Question: I've been working recently with @font-face and started testing on my vbox. Turns out the fonts are not being rendered very well. I researched Firefox and all I kept seeing was turn hardware acceleration off. We can't expect every user to do this. Chrome does this too. Tried the 'Anti-aliasing' property and no luck. You can see a picture of the results bellow:

[Win] FireFox, Chrome [Mac] Chrome, FireFox
As you can see the two left are rendered very poorly, while the two right are awesome. They are using this:
'''
@font-face{
font-family: "gBok";
font-weight: bold;
font-style: normal;
src: url(/font/gotham-bold.ttf) format("truetype");
}
@font-face{
font-family: "gBok";
font-weight: normal;
font-style: normal;
src: url(/font/gotham-book.ttf) format("truetype");
}
label {
font-family: "gBok", Helvetica, serif;
font-weight: bold;
}
'''
Is there something I'm doing wrong? Any advice? Thank you very much for your time.
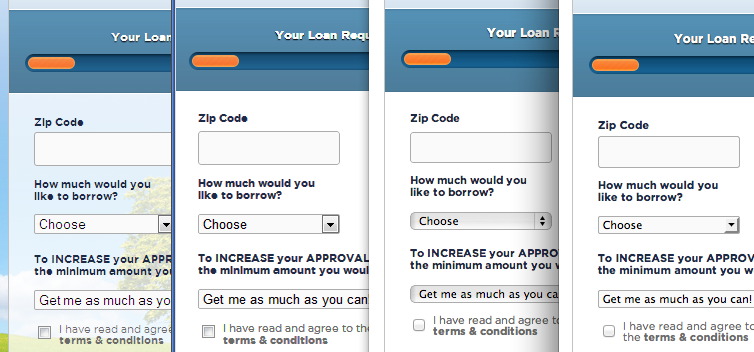
Answer: It is indeed a known isue and a real pain! I usualy remove the fontface for bold, and let the OS generate it's own bold version. It sometimes gives better results, though not perfect. It is worth a try though...